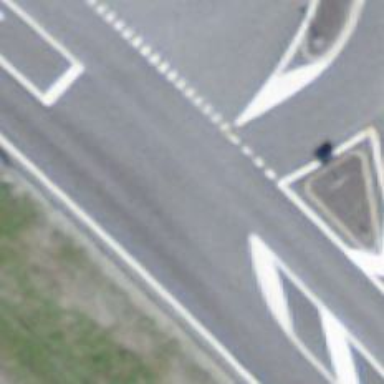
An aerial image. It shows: Motorway junction.